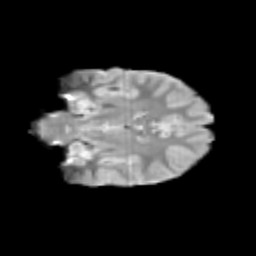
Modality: T2w
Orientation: coronal
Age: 10
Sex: female
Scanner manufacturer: siemens
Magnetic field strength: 3 T
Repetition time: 3.8 s
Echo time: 0.07 s